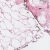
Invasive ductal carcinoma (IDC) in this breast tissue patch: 0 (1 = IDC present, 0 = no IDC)